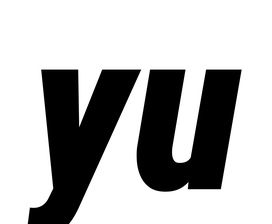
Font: Roboto-Italic_Condensed_Black_Italic